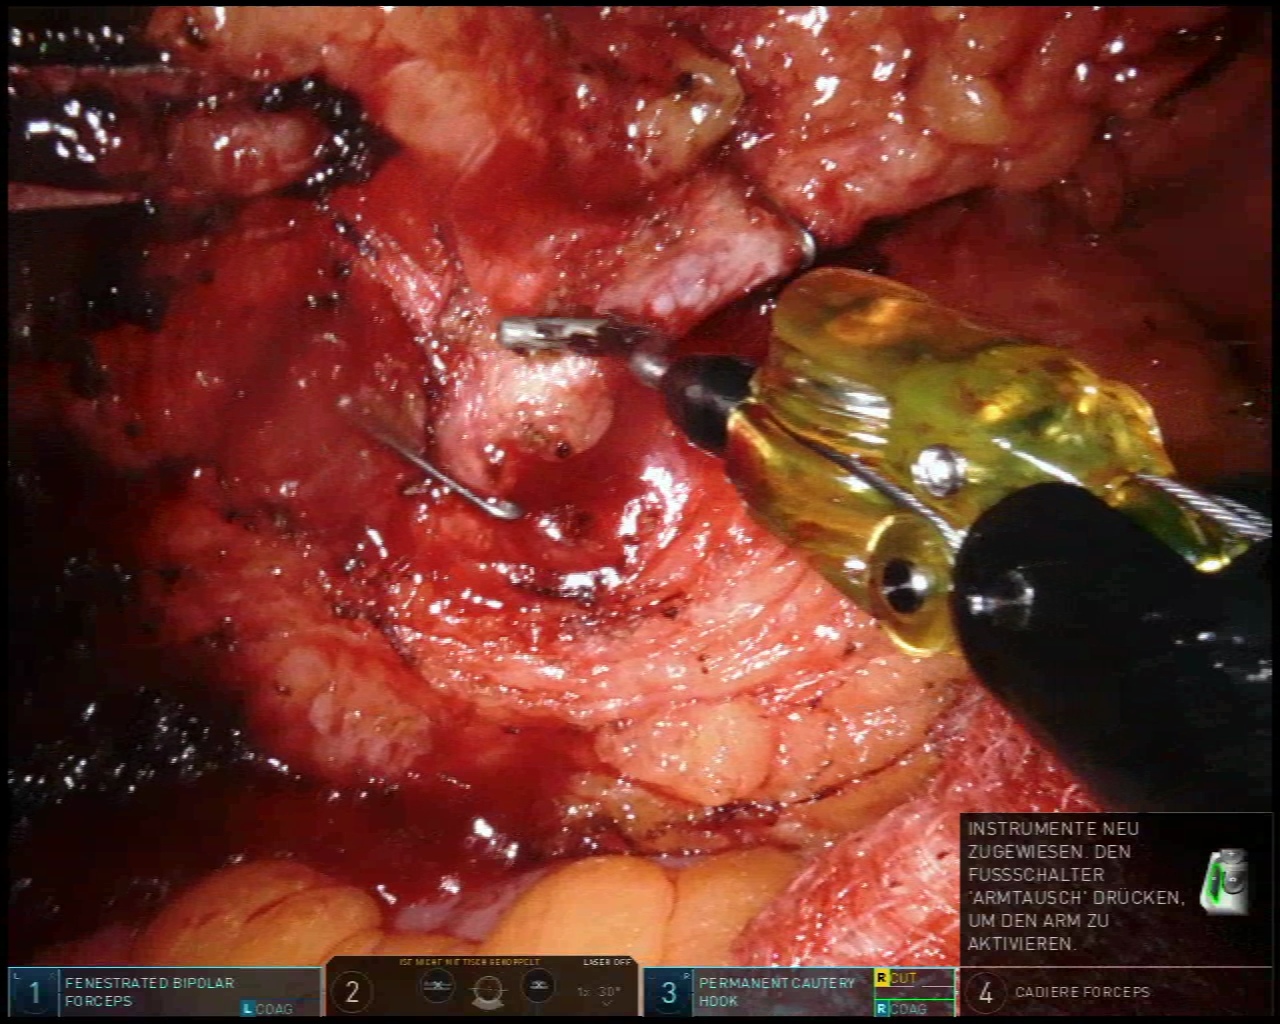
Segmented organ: inferior_mesenteric_artery
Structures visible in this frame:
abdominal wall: no
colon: yes
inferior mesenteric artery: yes
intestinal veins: no
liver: no
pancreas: no
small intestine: no
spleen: no
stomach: no
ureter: no
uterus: no
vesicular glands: no